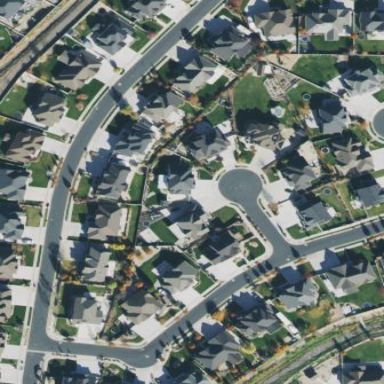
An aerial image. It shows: Residential area consisting of single-family homes.